Question: I have a image plotted using
'''
plt.gcf()
'''
and the command
'''
plt.gca().add_artist
'''
I edited the axes with
'''
fig.gca(xlim=[-5,5],ylim=[-8,2])
'''
The problem is that when I save the image, it gives me:

I want that in any pair of axes, I get the exact image and not a stretched image.
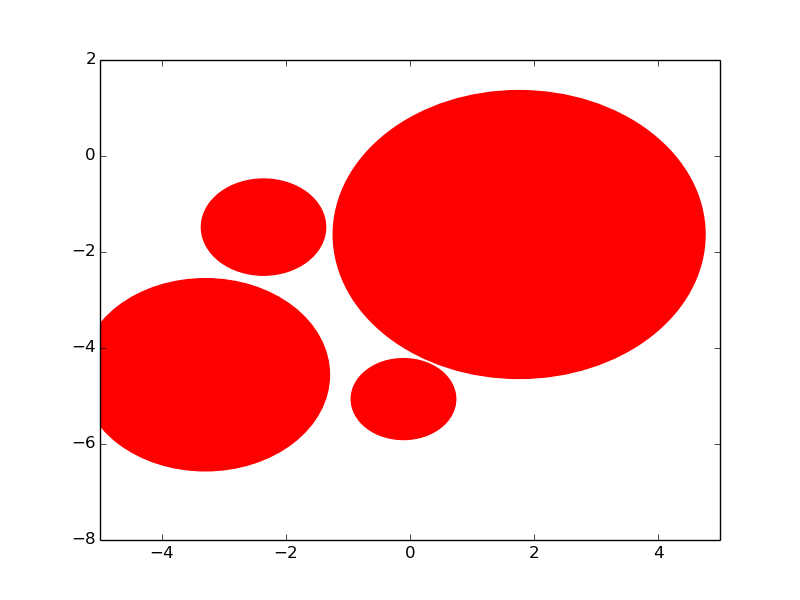
Answer: '''
ax = fig.gca()
ax.set_aspect('equal')
'''